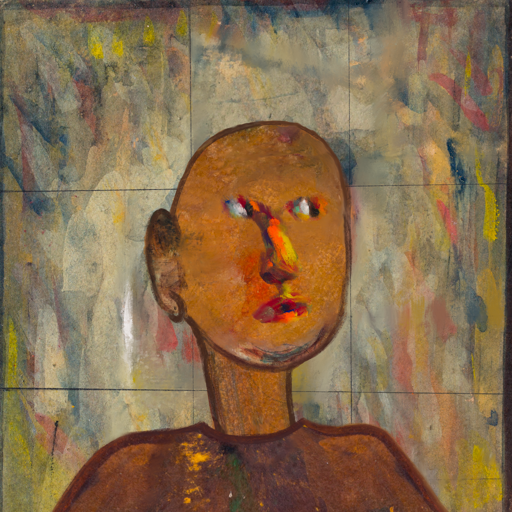
Background: GypsyMother, Head And Neck Side: Pipe, Face Side: An_Impression, Bust: Comrade, Hair Side: Blank, Head Accessory: Blank, Second Necklace: Blank, Necklace: Blank, Baby: Blank